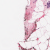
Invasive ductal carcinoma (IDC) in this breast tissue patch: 0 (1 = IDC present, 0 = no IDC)